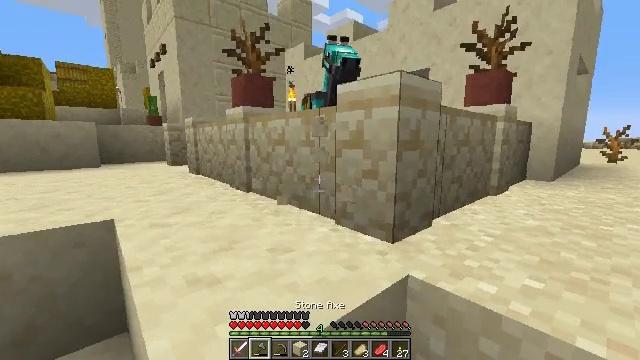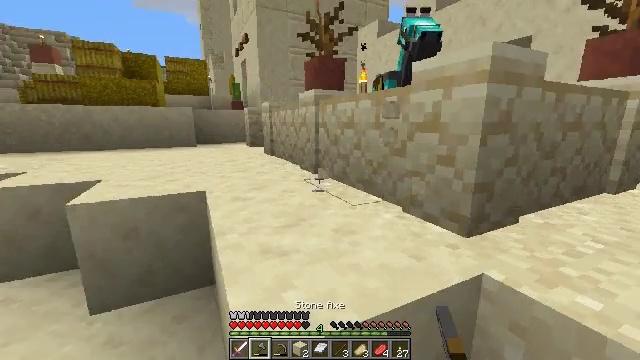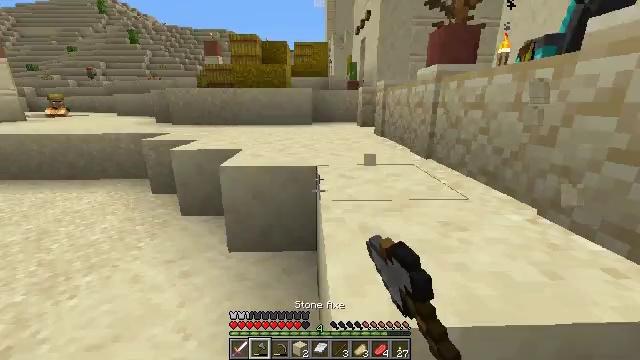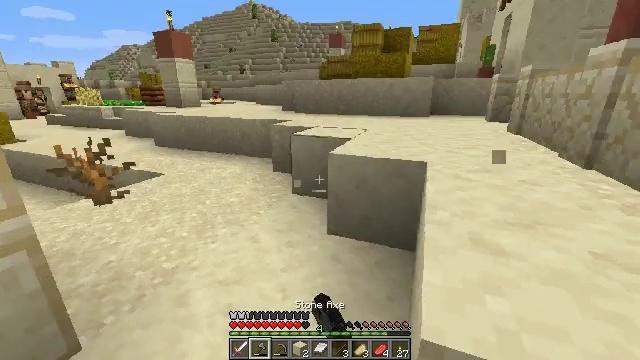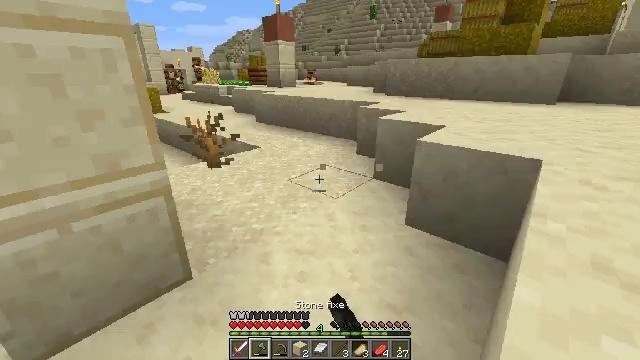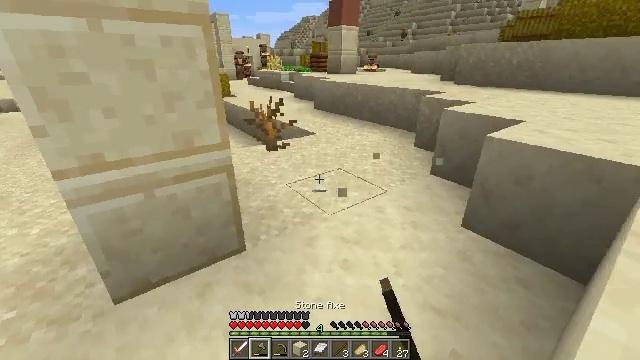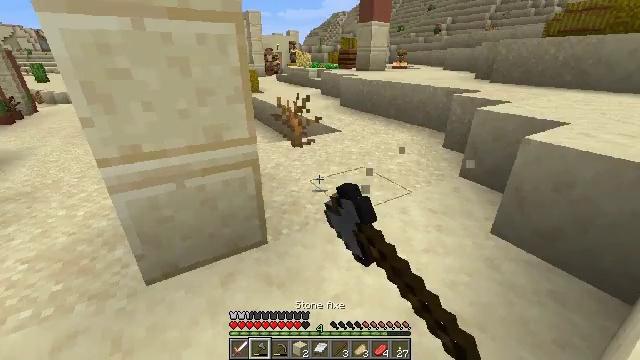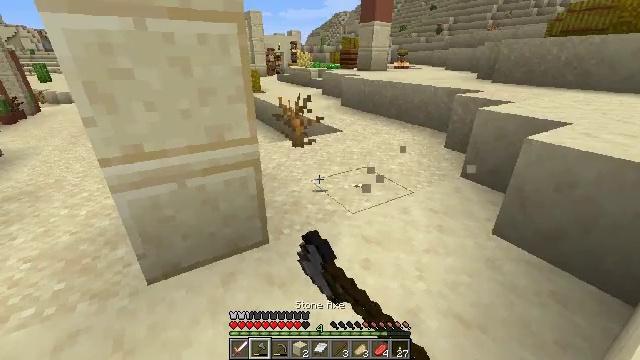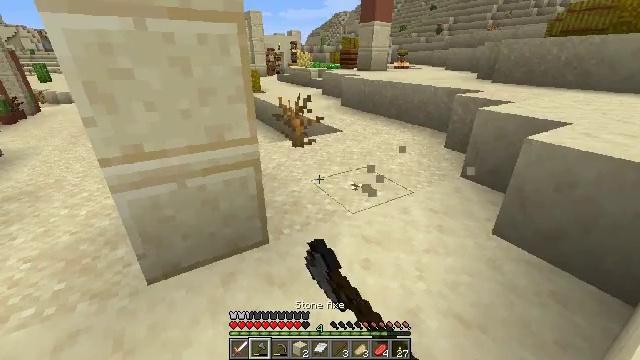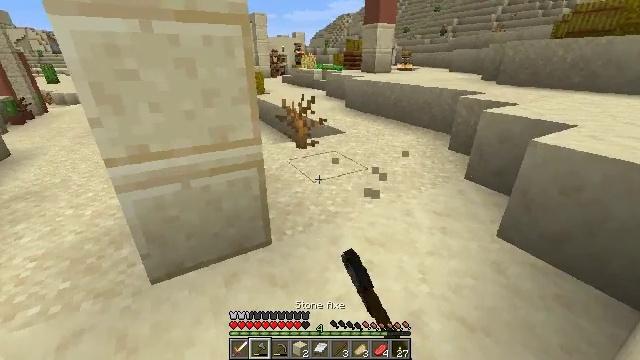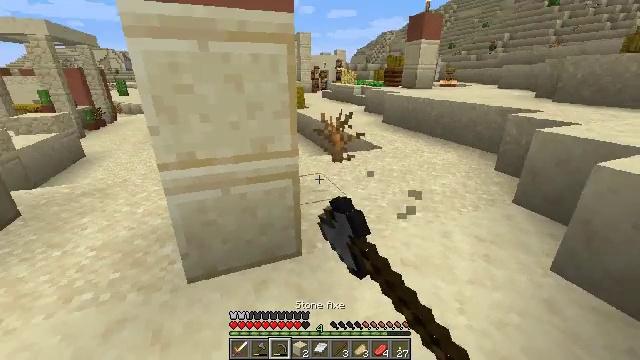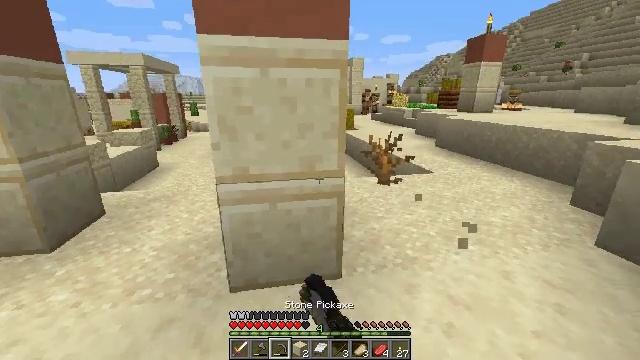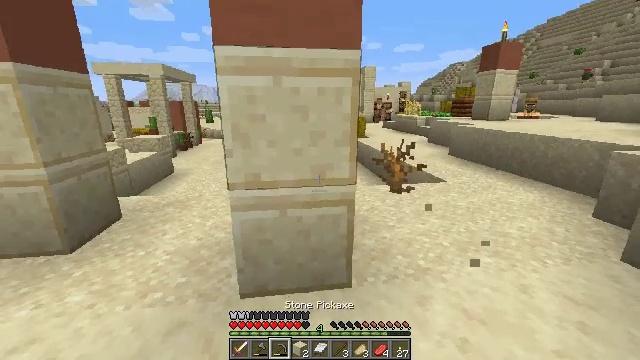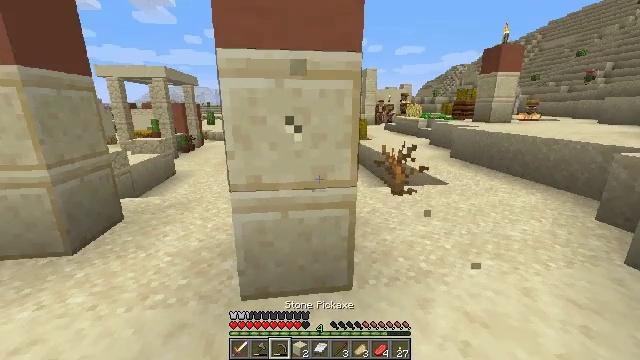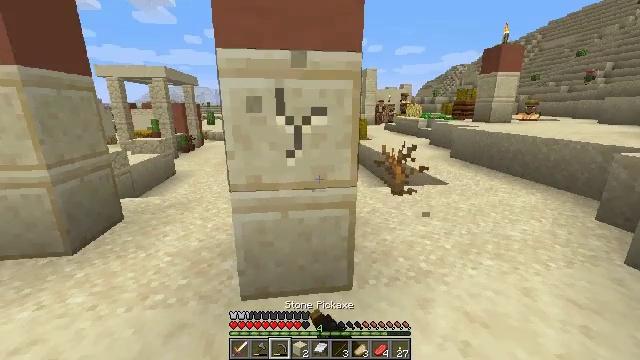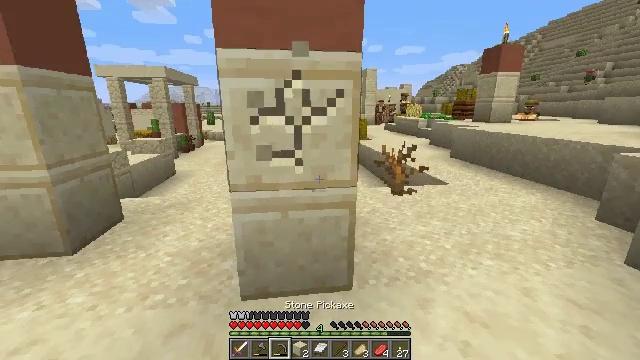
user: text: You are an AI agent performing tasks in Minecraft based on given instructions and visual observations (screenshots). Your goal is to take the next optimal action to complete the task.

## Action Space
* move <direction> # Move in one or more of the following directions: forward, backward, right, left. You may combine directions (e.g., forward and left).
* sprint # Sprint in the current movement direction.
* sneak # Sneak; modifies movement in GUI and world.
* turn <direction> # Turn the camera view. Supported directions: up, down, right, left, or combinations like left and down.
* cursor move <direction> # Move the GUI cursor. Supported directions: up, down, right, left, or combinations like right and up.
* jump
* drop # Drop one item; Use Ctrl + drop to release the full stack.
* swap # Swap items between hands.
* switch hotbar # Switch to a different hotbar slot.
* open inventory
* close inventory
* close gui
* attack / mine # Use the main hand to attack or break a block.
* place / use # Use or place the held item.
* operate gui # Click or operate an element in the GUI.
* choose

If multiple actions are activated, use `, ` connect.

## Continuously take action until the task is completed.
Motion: motion action
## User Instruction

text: Collect cut sandstone by mining it.
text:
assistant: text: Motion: turn left and down, attack / mine
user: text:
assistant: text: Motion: turn left and down, attack / mine
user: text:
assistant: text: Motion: turn left and down, attack / mine
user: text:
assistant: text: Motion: turn left and down, attack / mine
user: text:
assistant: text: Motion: turn left and down, attack / mine
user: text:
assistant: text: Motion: turn left, attack / mine
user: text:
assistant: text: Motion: attack / mine
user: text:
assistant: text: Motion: attack / mine
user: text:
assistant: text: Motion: attack / mine
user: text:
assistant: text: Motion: turn left and up, switch to hotbar 3
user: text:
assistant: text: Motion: turn left and up, switch to hotbar 3
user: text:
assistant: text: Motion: turn left and up, switch to hotbar 3
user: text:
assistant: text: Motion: attack / mine, switch to hotbar 3
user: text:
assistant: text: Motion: attack / mine, switch to hotbar 3
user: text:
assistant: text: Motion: attack / mine
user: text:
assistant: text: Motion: no_op
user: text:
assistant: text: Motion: turn right and up
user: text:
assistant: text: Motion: turn up, attack / mine
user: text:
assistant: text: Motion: attack / mine
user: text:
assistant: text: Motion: attack / mine
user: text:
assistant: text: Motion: attack / mine
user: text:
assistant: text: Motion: move forward, attack / mine
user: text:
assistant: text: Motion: move forward, turn left and down, attack / mine
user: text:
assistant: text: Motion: move forward, turn left, attack / mine
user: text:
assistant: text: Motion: attack / mine
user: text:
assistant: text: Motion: attack / mine
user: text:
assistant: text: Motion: turn left and down, attack / mine
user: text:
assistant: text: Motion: turn left and down, attack / mine
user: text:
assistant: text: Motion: turn left and down, attack / mine
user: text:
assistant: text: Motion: turn down, attack / mine